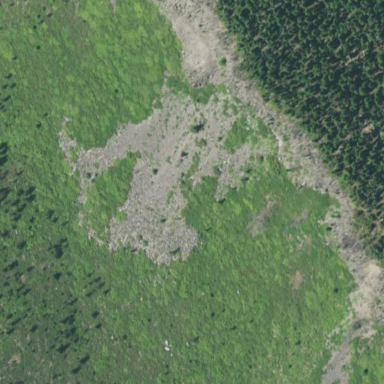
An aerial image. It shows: Natural scree.